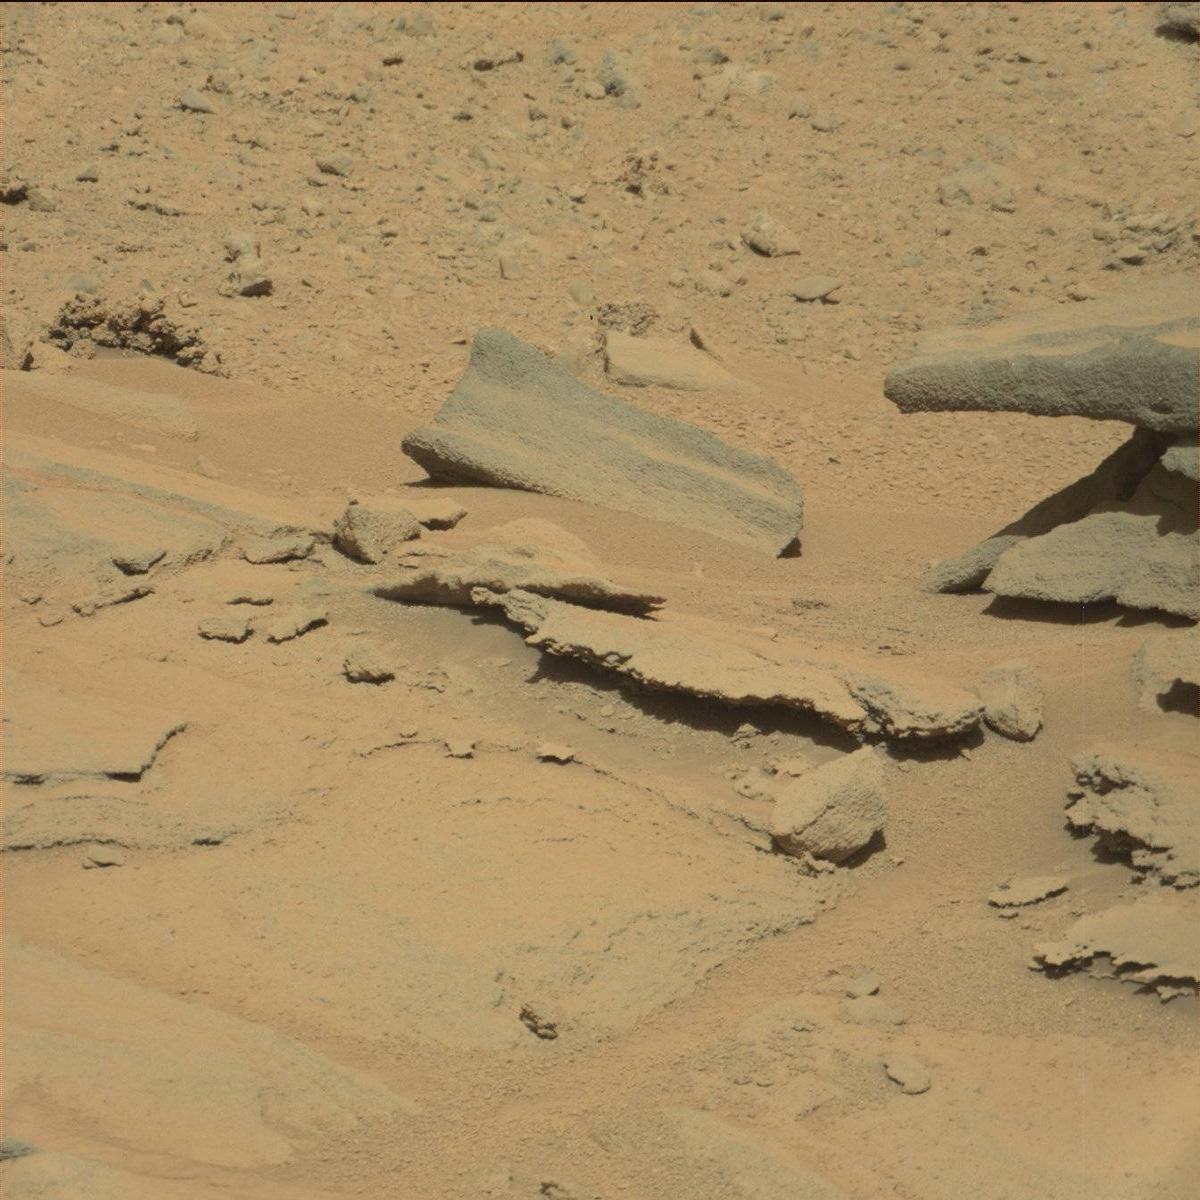
Terrain classes present: Bedrock, Sand / Soil